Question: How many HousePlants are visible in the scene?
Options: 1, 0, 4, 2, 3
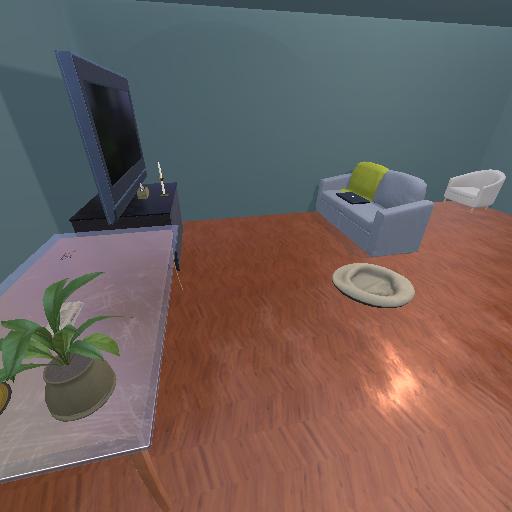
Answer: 1